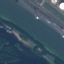
Land use / land cover: River